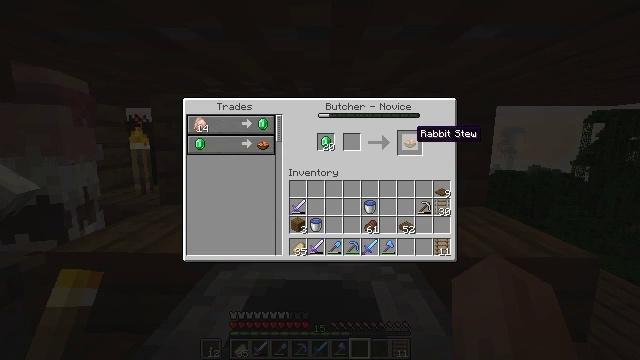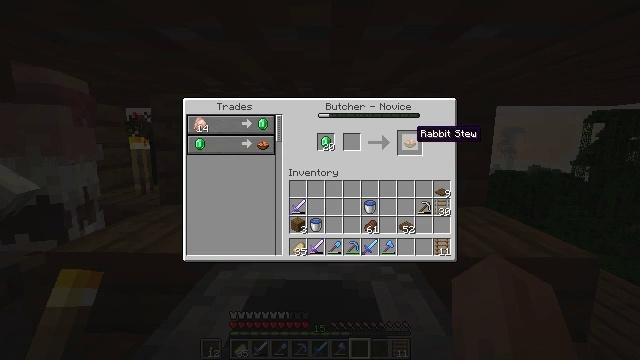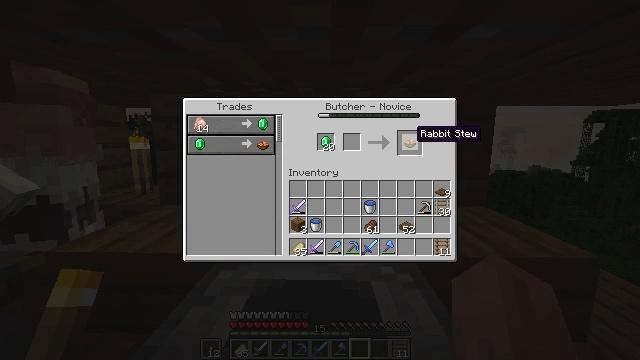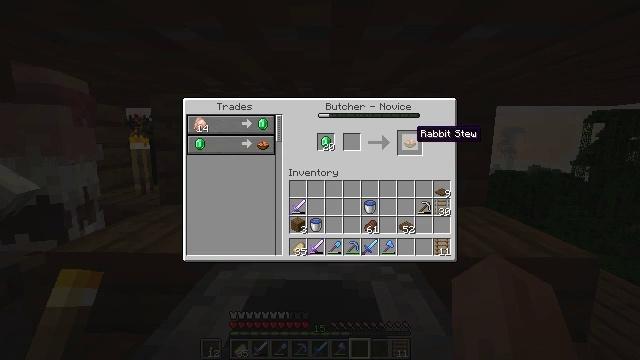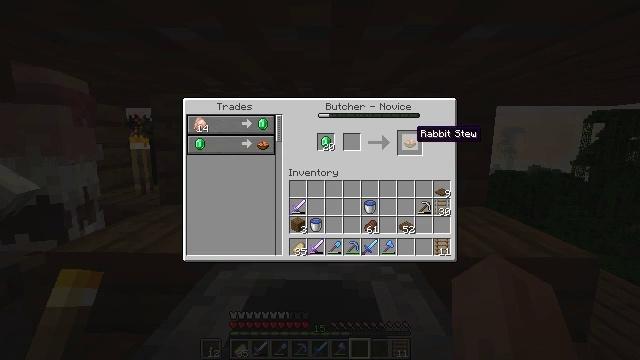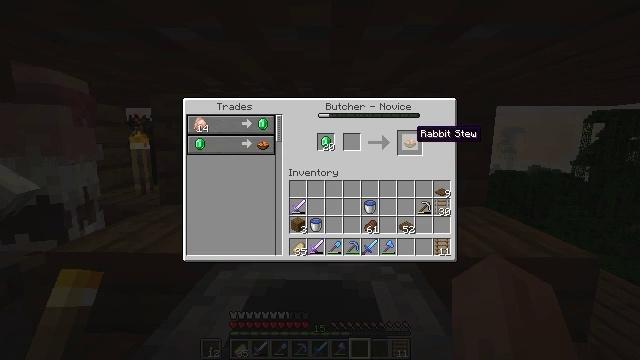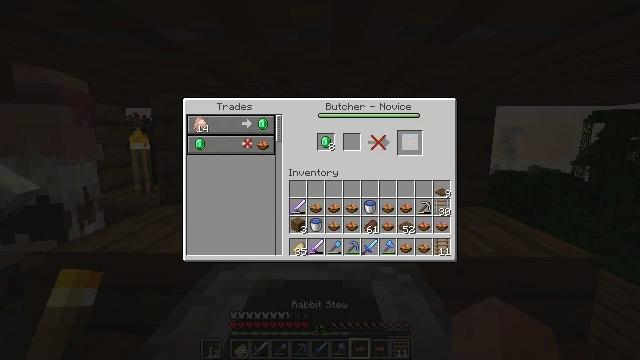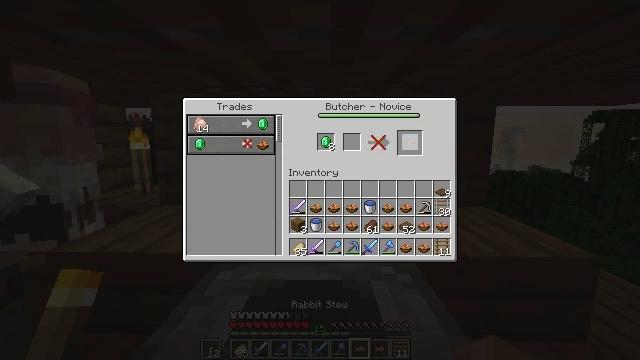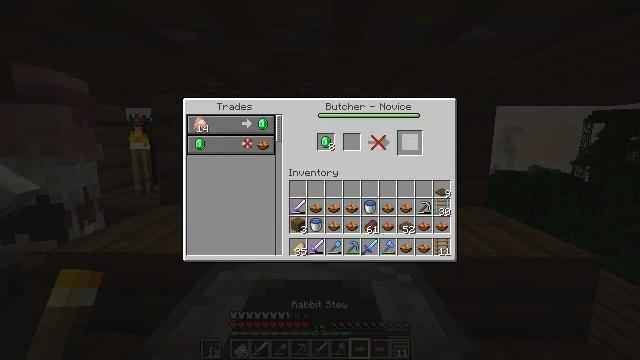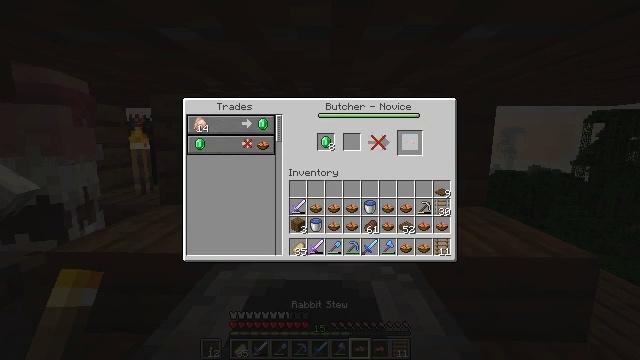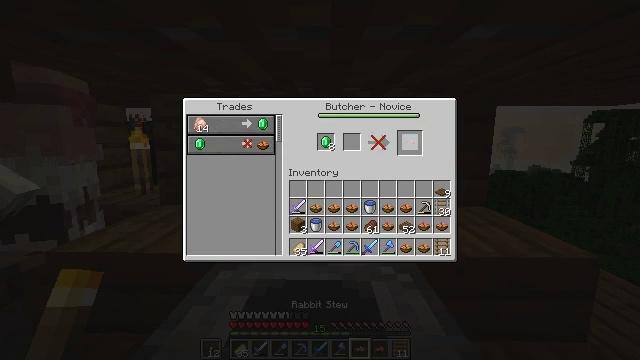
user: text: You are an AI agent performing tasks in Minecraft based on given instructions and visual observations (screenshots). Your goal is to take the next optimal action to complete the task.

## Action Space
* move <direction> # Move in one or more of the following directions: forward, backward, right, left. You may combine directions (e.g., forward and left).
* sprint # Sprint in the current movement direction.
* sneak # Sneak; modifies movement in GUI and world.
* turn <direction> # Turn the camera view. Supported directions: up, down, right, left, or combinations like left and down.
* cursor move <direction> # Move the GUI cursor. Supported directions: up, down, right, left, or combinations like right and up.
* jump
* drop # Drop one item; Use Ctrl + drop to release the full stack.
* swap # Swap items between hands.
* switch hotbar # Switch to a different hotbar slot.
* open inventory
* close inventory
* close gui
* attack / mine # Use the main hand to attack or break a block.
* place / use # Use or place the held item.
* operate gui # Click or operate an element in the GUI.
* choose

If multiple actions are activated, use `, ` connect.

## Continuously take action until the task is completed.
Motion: motion action
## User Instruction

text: Make a rabbit stew using the crafting table.
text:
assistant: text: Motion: no_op
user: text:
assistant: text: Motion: sneak
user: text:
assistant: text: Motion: sneak
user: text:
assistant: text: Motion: sneak
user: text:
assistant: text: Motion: sneak
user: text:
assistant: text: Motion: sneak, operate gui
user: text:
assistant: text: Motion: sneak, operate gui
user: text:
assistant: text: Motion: sneak, operate gui
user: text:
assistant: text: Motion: sneak
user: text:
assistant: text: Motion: sneak
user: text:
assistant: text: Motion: sneak